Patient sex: M
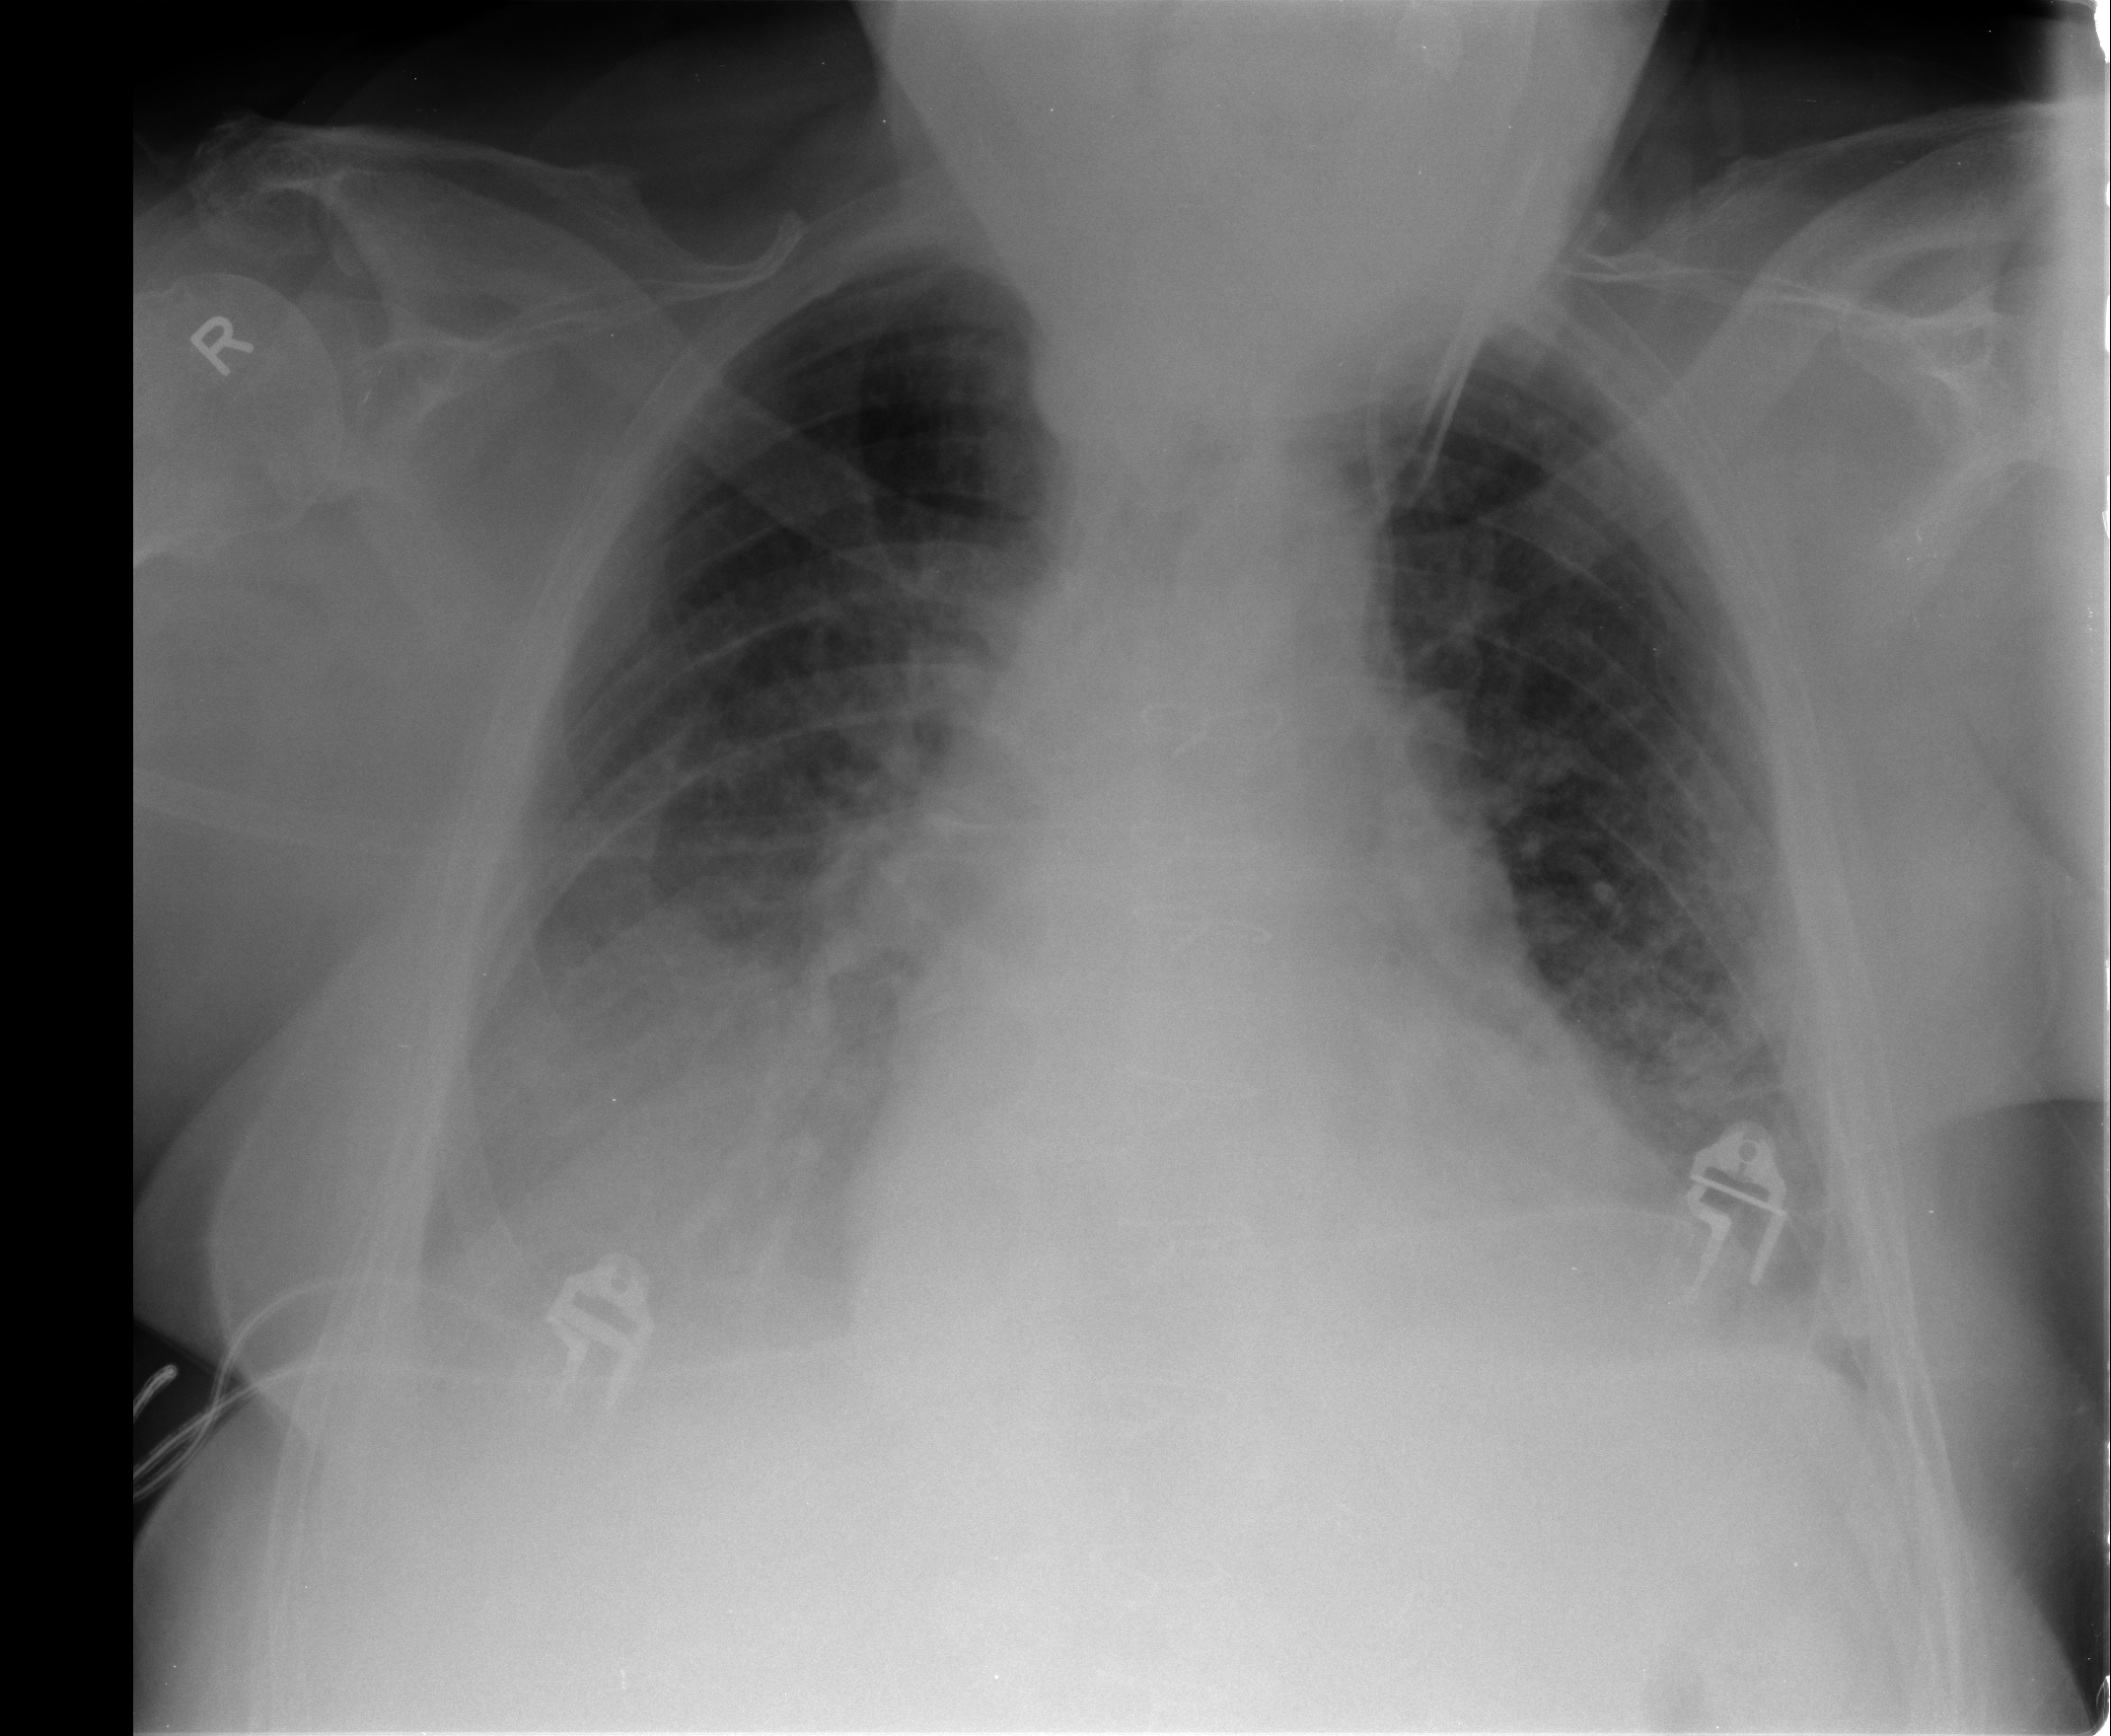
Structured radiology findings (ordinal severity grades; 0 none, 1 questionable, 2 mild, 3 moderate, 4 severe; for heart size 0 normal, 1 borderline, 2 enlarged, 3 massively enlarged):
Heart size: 2
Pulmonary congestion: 2
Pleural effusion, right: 2
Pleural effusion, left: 1
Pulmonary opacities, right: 1
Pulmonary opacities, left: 1
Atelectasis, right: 2
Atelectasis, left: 1